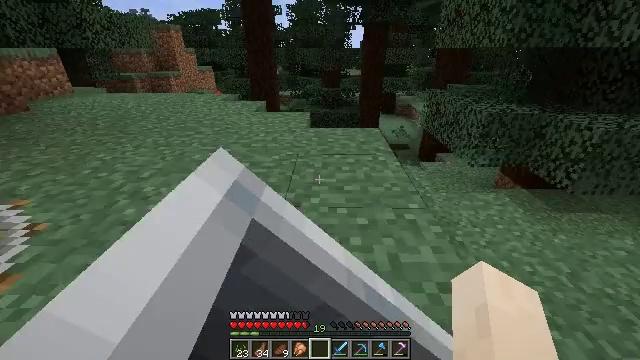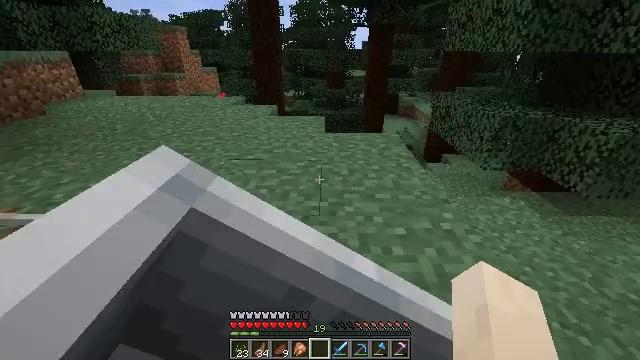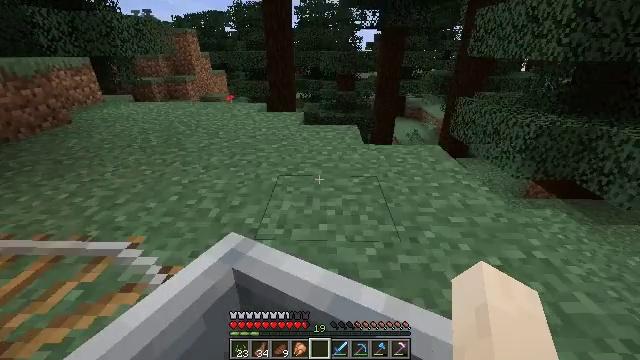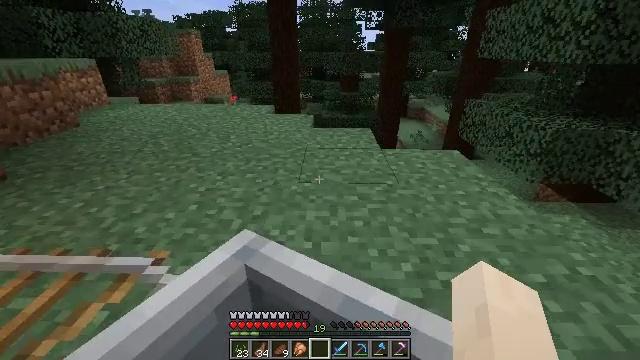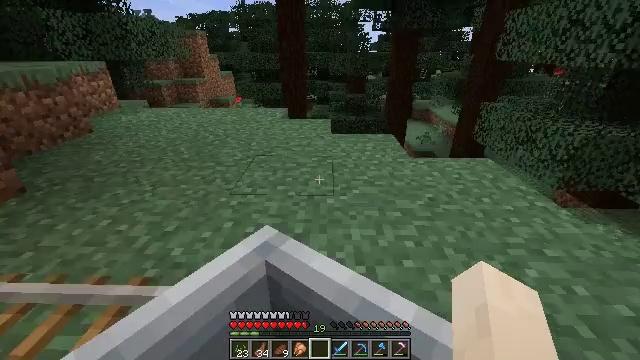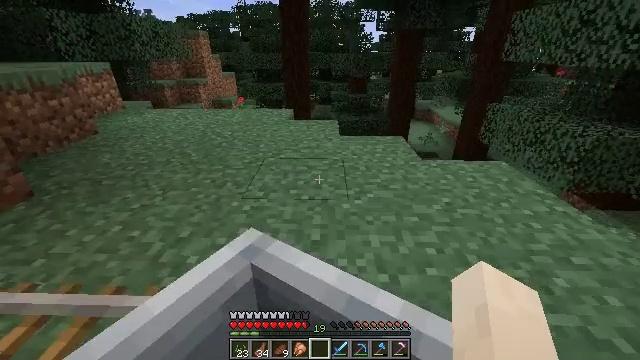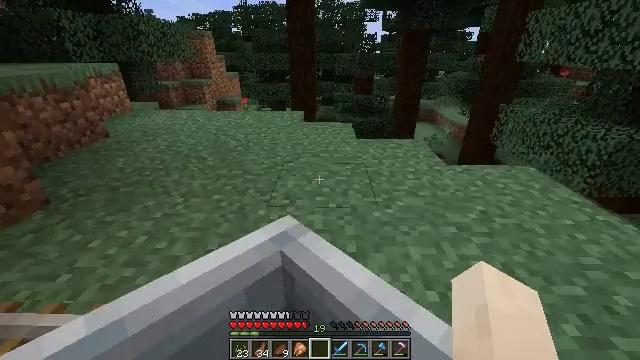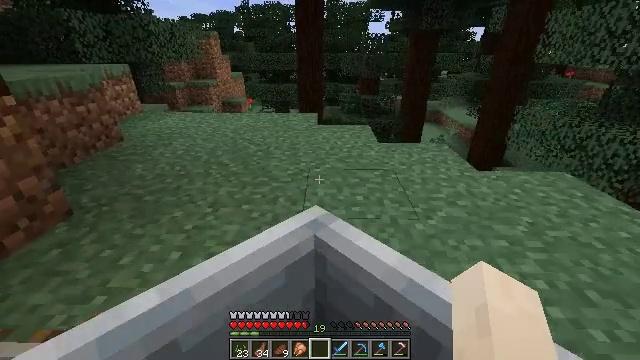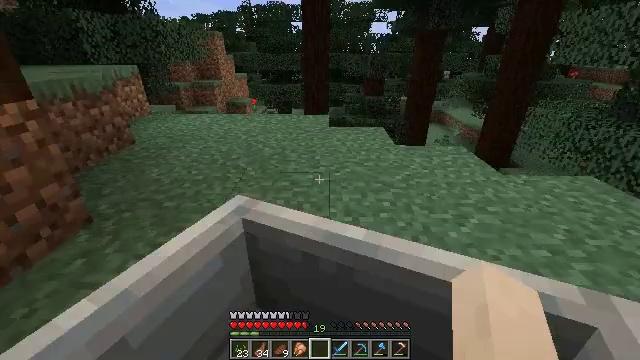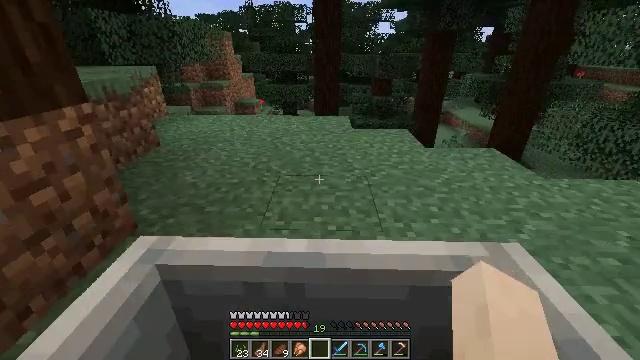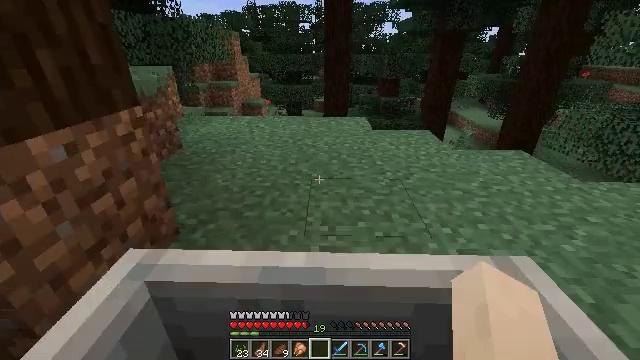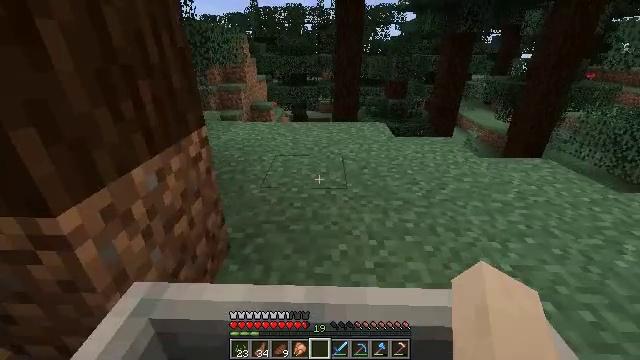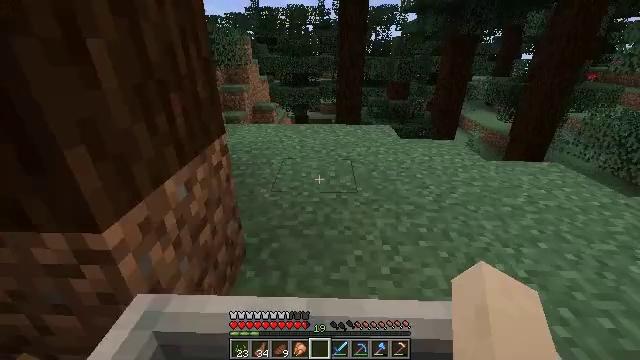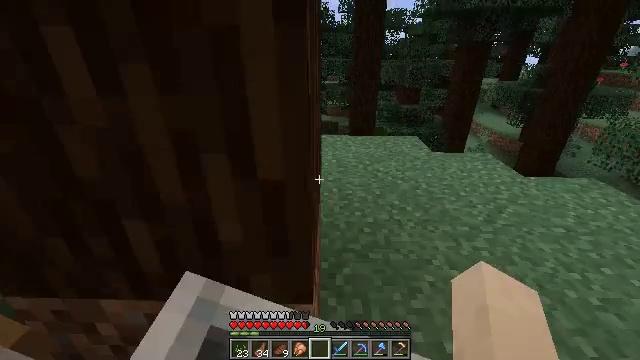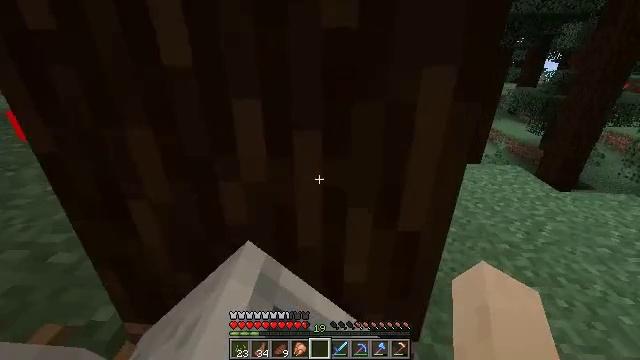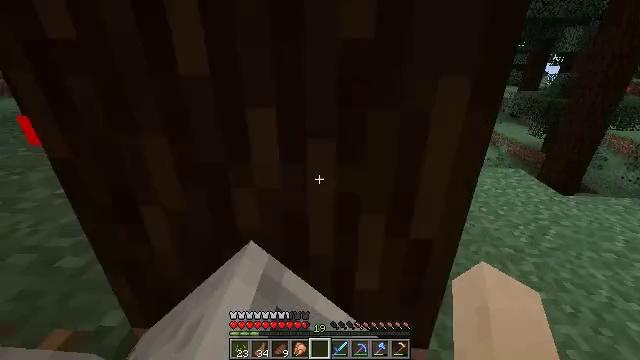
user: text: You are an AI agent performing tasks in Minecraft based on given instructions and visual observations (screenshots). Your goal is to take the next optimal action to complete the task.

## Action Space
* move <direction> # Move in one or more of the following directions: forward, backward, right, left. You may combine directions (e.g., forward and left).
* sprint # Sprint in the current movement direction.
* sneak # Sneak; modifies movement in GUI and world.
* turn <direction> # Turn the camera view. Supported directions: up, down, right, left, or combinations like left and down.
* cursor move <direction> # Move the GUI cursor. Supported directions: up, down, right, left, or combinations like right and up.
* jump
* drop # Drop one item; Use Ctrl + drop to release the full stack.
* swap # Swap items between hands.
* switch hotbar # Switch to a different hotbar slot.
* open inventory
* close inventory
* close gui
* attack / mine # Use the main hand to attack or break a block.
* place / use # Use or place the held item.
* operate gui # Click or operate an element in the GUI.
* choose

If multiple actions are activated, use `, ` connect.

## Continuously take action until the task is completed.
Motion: motion action
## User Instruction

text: Gather wheat by left-clicking on it.
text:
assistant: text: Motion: no_op
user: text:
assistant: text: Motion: no_op
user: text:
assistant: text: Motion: no_op
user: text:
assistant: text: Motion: no_op
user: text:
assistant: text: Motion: no_op
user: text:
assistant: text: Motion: no_op
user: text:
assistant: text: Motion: no_op
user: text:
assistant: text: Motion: no_op
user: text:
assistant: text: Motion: no_op
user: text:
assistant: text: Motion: no_op
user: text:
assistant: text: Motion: no_op
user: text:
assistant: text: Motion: no_op
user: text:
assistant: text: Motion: no_op
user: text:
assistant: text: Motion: turn left
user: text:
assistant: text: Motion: turn left
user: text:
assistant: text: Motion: turn left and up
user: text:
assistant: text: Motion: turn left and up
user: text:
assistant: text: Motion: turn left
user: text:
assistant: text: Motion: turn left
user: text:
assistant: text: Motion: turn left and up
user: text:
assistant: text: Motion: turn left
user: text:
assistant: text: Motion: turn left
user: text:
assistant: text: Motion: turn left
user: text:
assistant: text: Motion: no_op
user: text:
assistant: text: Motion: no_op
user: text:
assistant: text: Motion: no_op
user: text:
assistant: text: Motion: turn right
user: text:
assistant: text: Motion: no_op
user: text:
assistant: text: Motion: no_op
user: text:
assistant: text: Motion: no_op